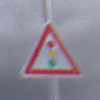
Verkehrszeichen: Lichtzeichenanlage
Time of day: MorningAfternoon
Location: Outdoor (Suburban)
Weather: PartlyCloudy
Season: NotSpecified
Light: Natural